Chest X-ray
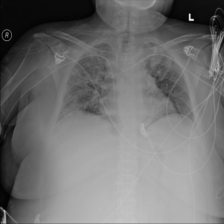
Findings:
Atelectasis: positive
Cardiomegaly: negative
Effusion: negative
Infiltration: negative
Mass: negative
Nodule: negative
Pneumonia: negative
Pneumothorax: negative
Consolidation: negative
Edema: negative
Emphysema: negative
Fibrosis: negative
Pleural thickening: negative
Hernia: negative